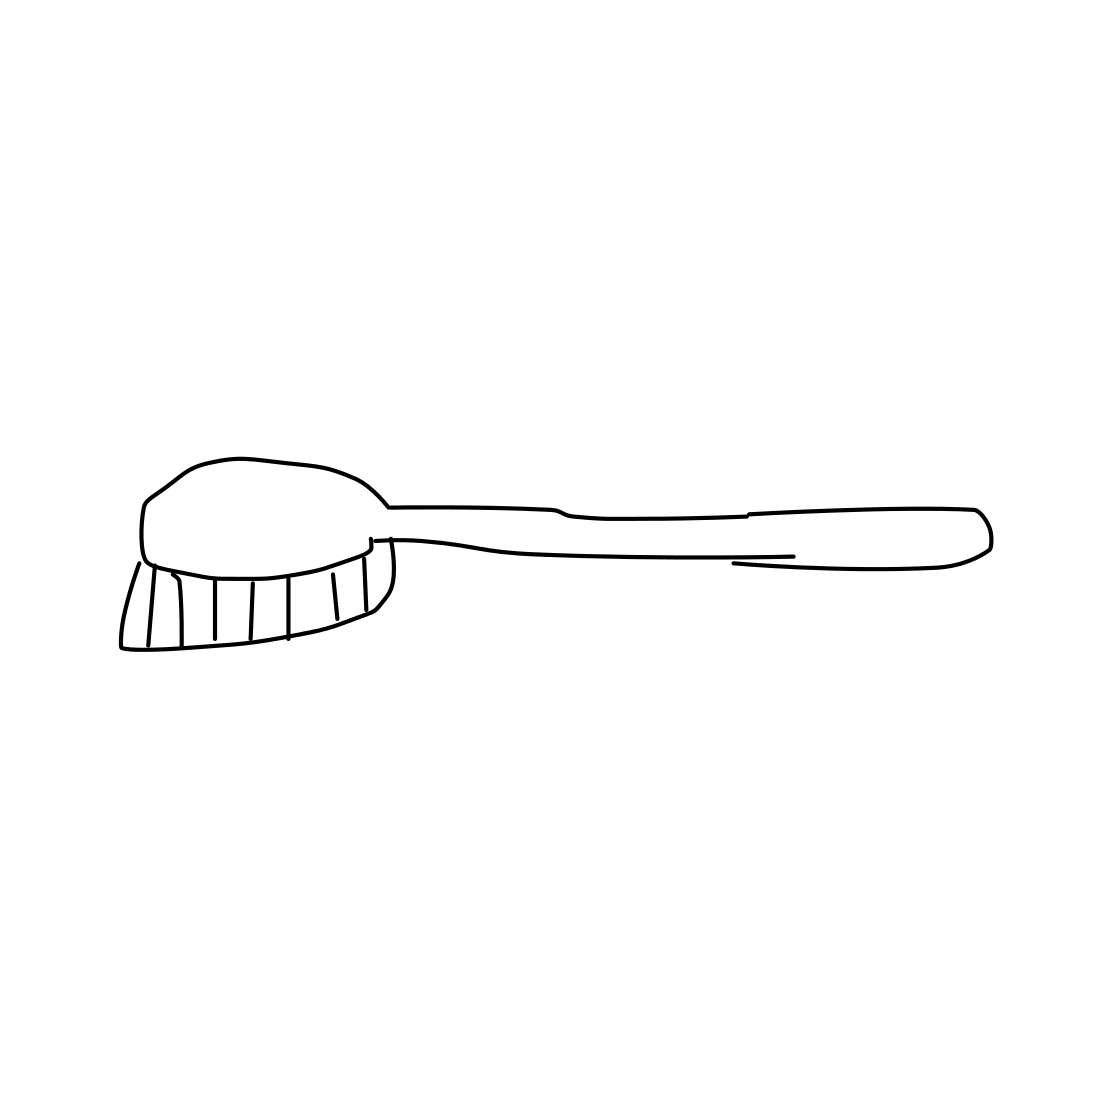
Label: toothbrush